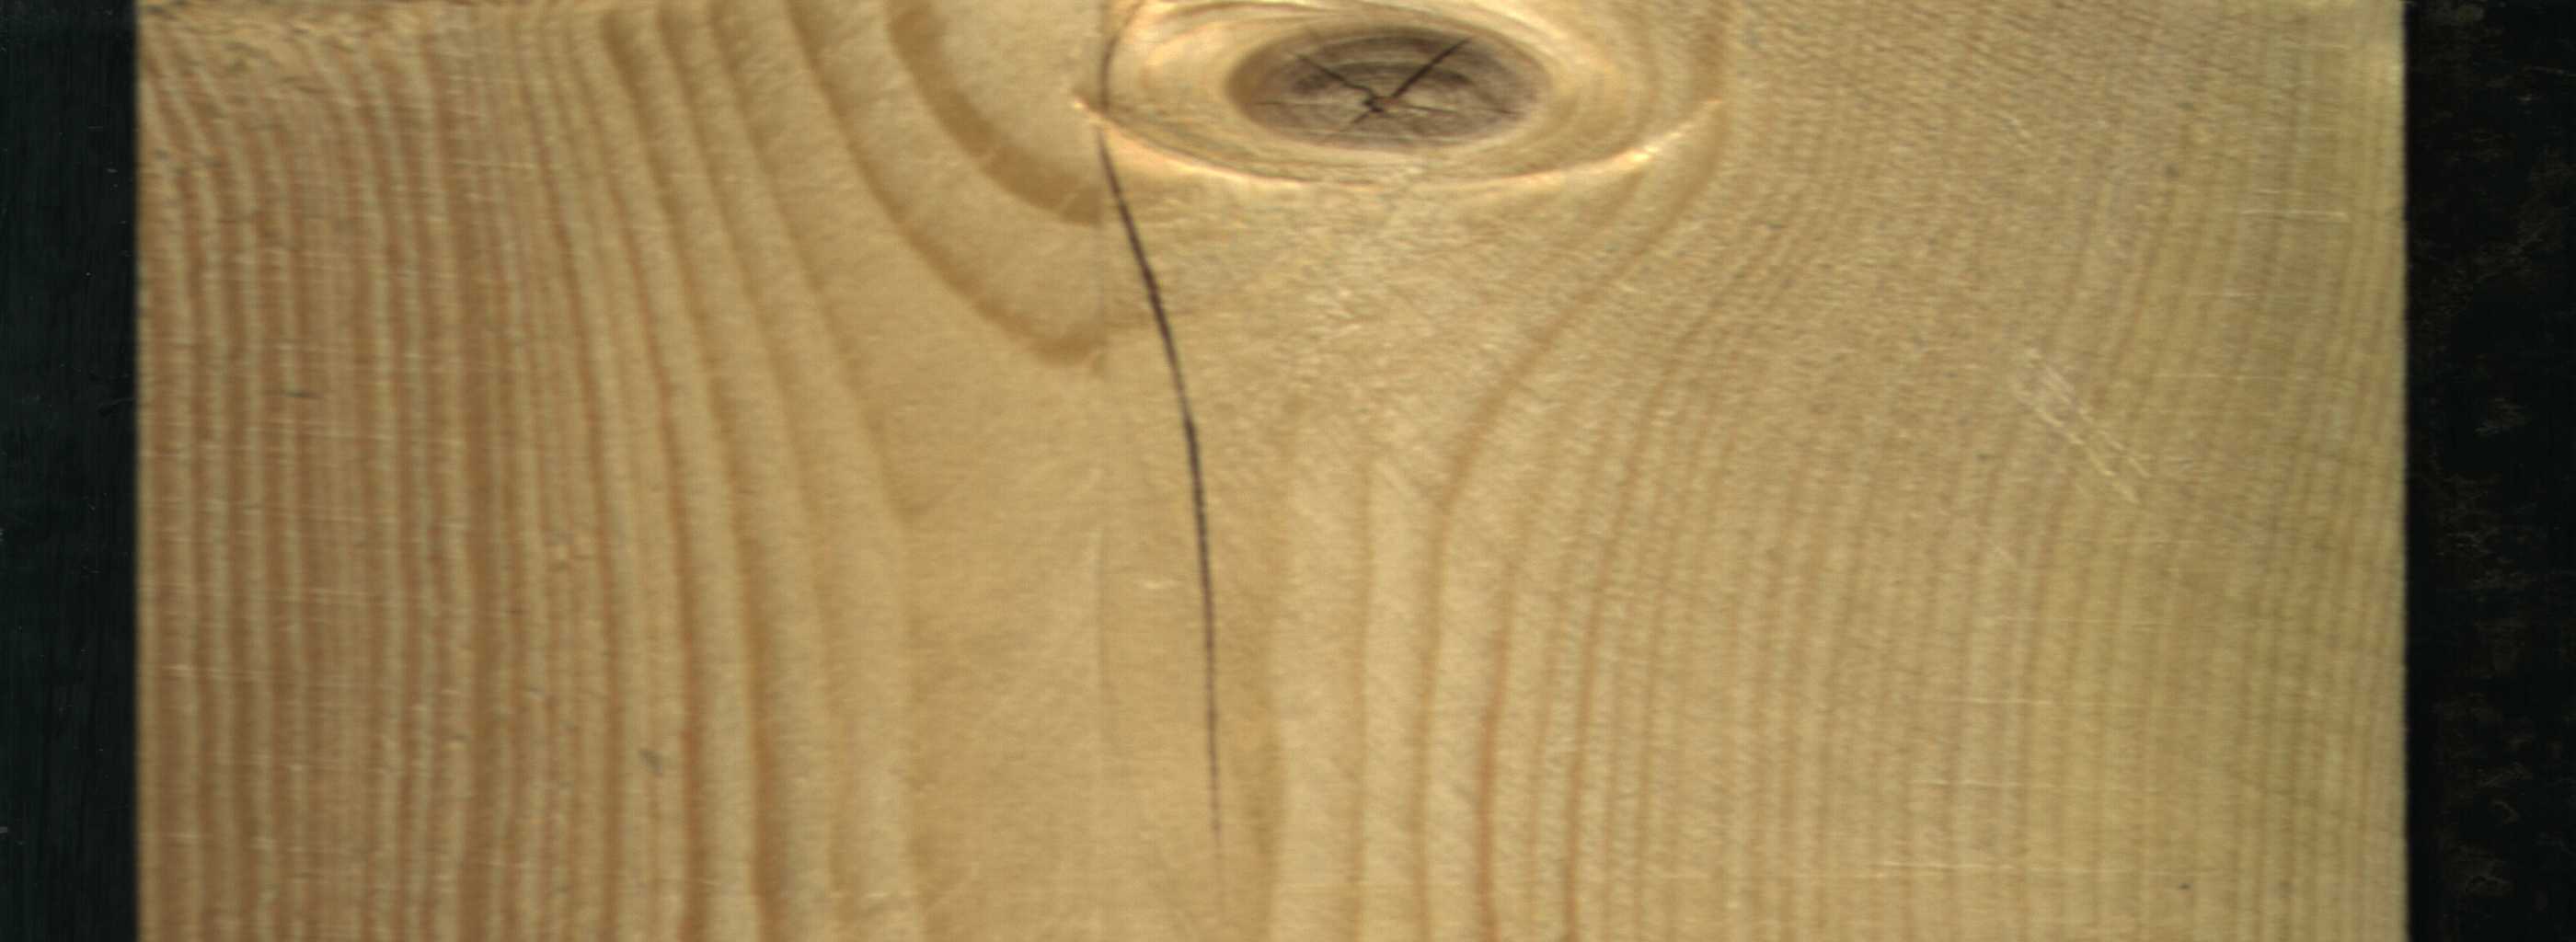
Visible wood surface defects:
Crack
knot_with_crack
Dead_Knot